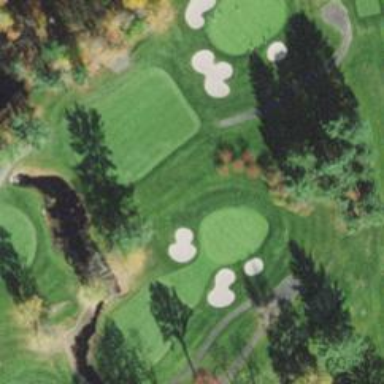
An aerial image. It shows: Golf hole.